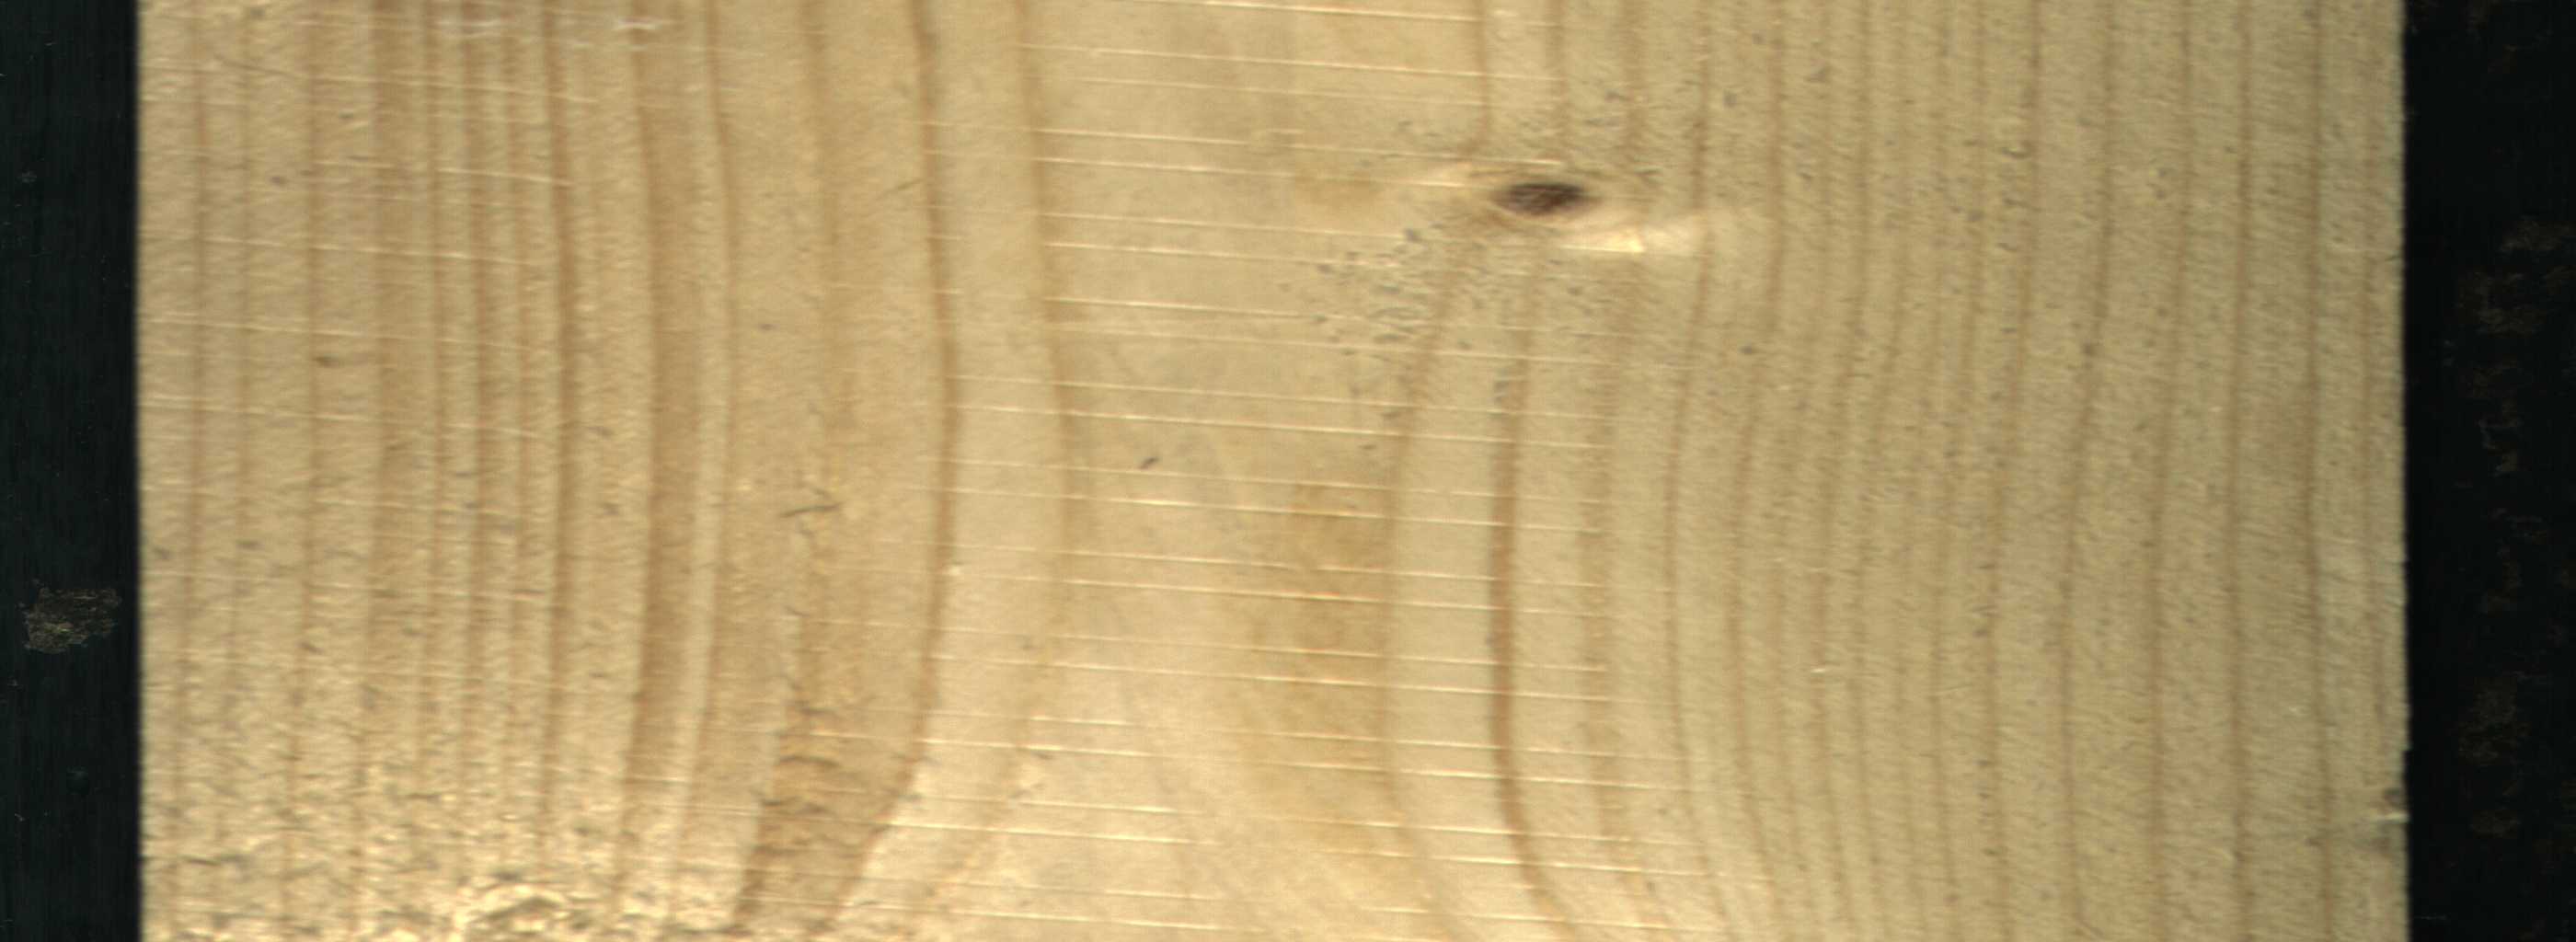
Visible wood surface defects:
Live_Knot